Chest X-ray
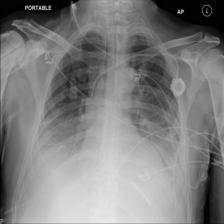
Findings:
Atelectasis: positive
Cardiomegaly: negative
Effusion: positive
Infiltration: negative
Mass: negative
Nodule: negative
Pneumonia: negative
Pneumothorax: negative
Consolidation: negative
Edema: negative
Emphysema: negative
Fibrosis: negative
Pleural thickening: negative
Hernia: negative